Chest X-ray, AP view. Patient: 33 years old, sex M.
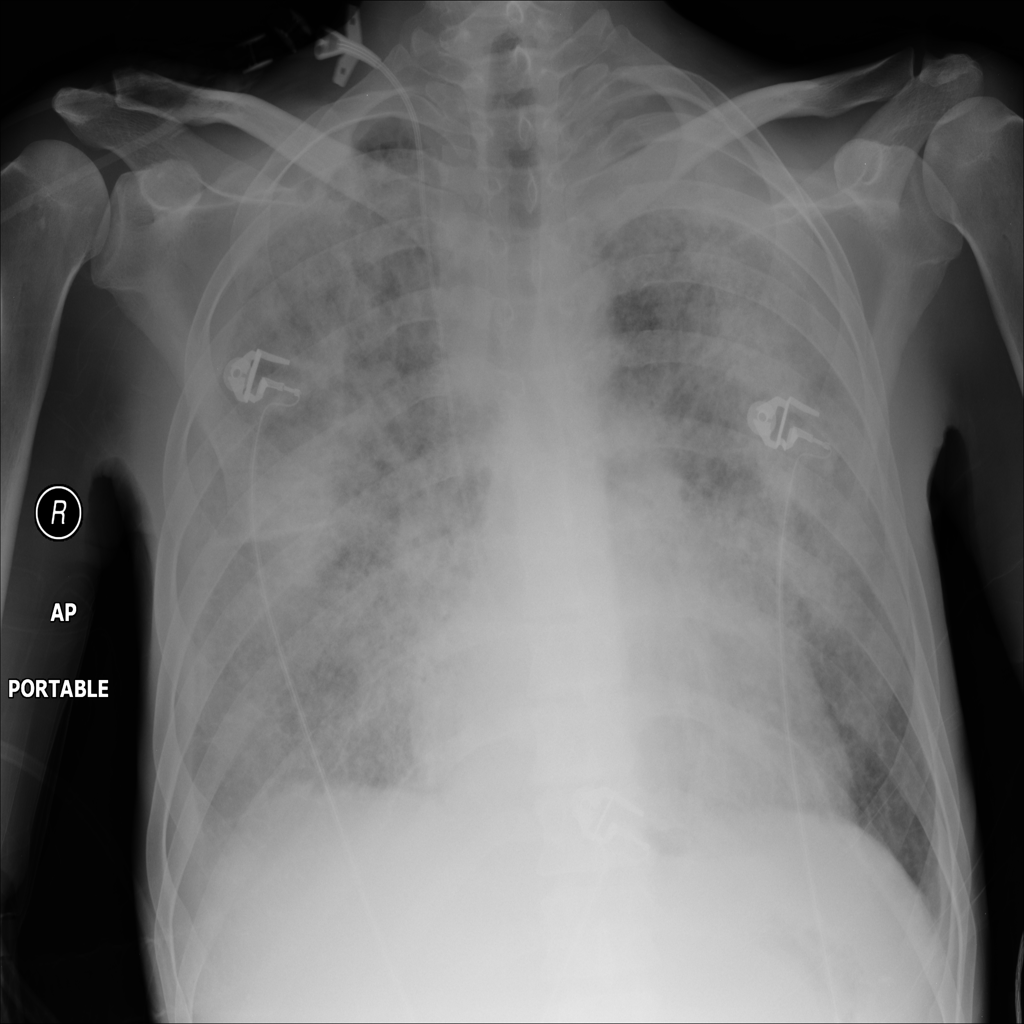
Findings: No Finding